Question: How would i prevent text from being automatically formatted when added to a RichTextBox, or better yet, override the formatting that does occur?
For instance, the following code sets the text, but then creates a formatted link to a server.
'''
rtbSomeField.Text = "\\just some text";
'''
Results in

I understand why it's doing this, but is there a way to disable or override that particular feature?
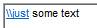
Answer: Set 'DetectUrls' to 'false' for the 'RichTextBox'
Good luck!